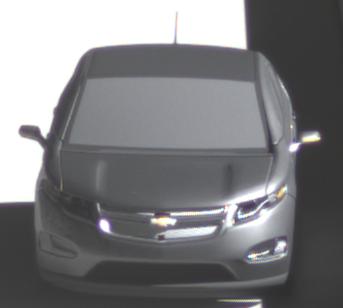
Make: Chevrolet
Model: Volt
Detailed model: Volt
Model produced from: 2011/11
Model produced until: 2014/08
Doors: 5
Color: gray
Road condition: dry road
Daytime: morning or afternoon
Contrast: high contrast